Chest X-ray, AP view. Patient: 23 years old, sex F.
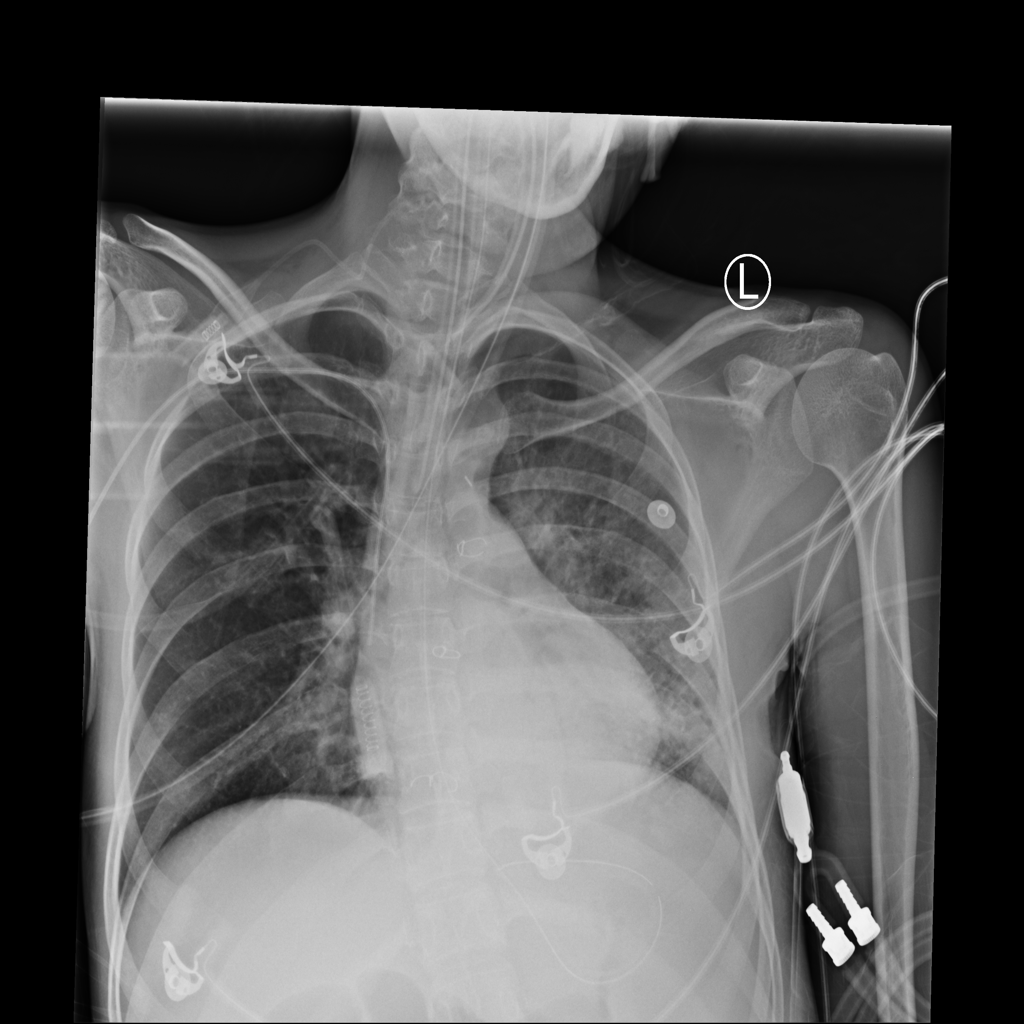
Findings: No Finding